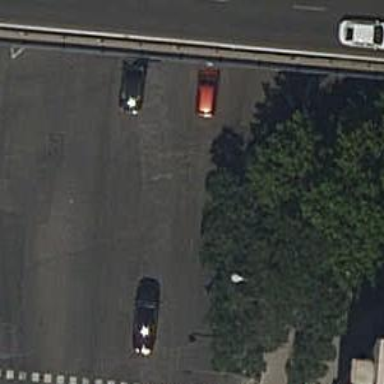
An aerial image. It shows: Road with traffic signals.